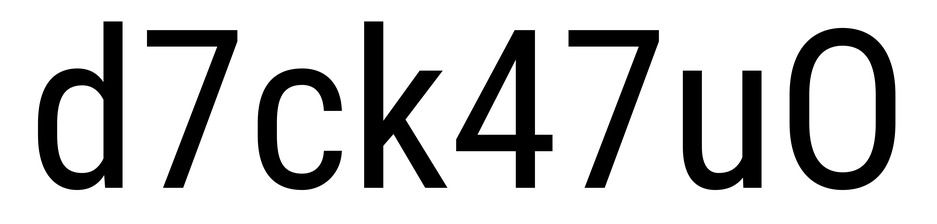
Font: Roboto_Condensed_Regular